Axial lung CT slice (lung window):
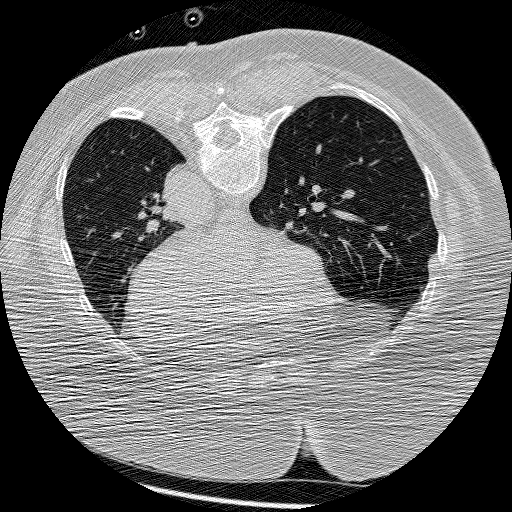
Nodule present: no